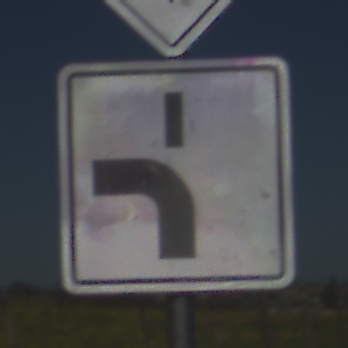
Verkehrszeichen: VerlaufVorfahrtsstrasse5
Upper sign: Vorfahrtsstrasse
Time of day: MorningAfternoon
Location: Outdoor (RoadRail)
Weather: Clear
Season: NotSpecified
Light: Natural